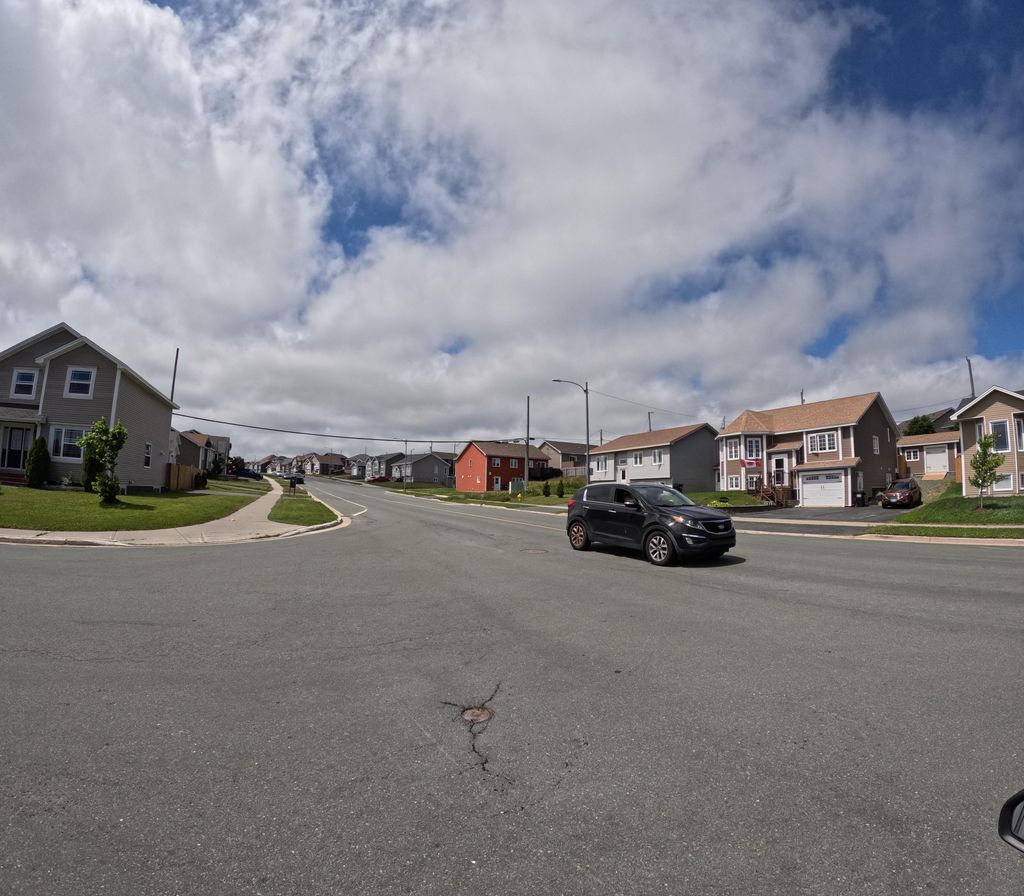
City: st_johns